Question: how can i query all records in mysql where field is not empty or null?
such as bellow, some products_name is empty ,and some is null , how to get other has values records?

'''
-- ----------------------------
-- Table structure for 'a'
-- ----------------------------
DROP TABLE IF EXISTS 'a';
CREATE TABLE 'a' (
'products_id' int(11) NOT NULL,
'products_name' varchar(255) default NULL,
PRIMARY KEY ('products_id')
) ENGINE=MyISAM DEFAULT CHARSET=utf8;
-- ----------------------------
-- Records of a
-- ----------------------------
INSERT INTO 'a' VALUES ('1', 'hello');
INSERT INTO 'a' VALUES ('2', '222');
INSERT INTO 'a' VALUES ('3', null);
INSERT INTO 'a' VALUES ('4', '');
INSERT INTO 'a' VALUES ('5', '5555');
'''
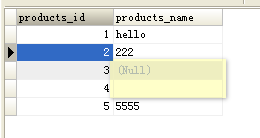
Answer: You could just do:
'''
SELECT * FROM 'a' WHERE 'products_name' IS NOT NULL AND 'products_name' != '';
'''